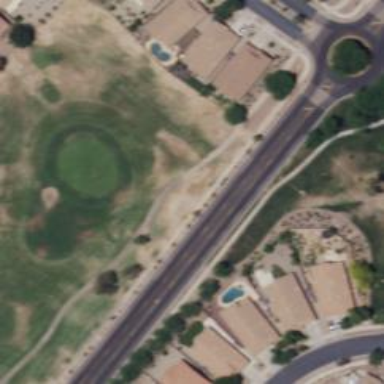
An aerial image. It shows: Golf cartpath that is also road path.